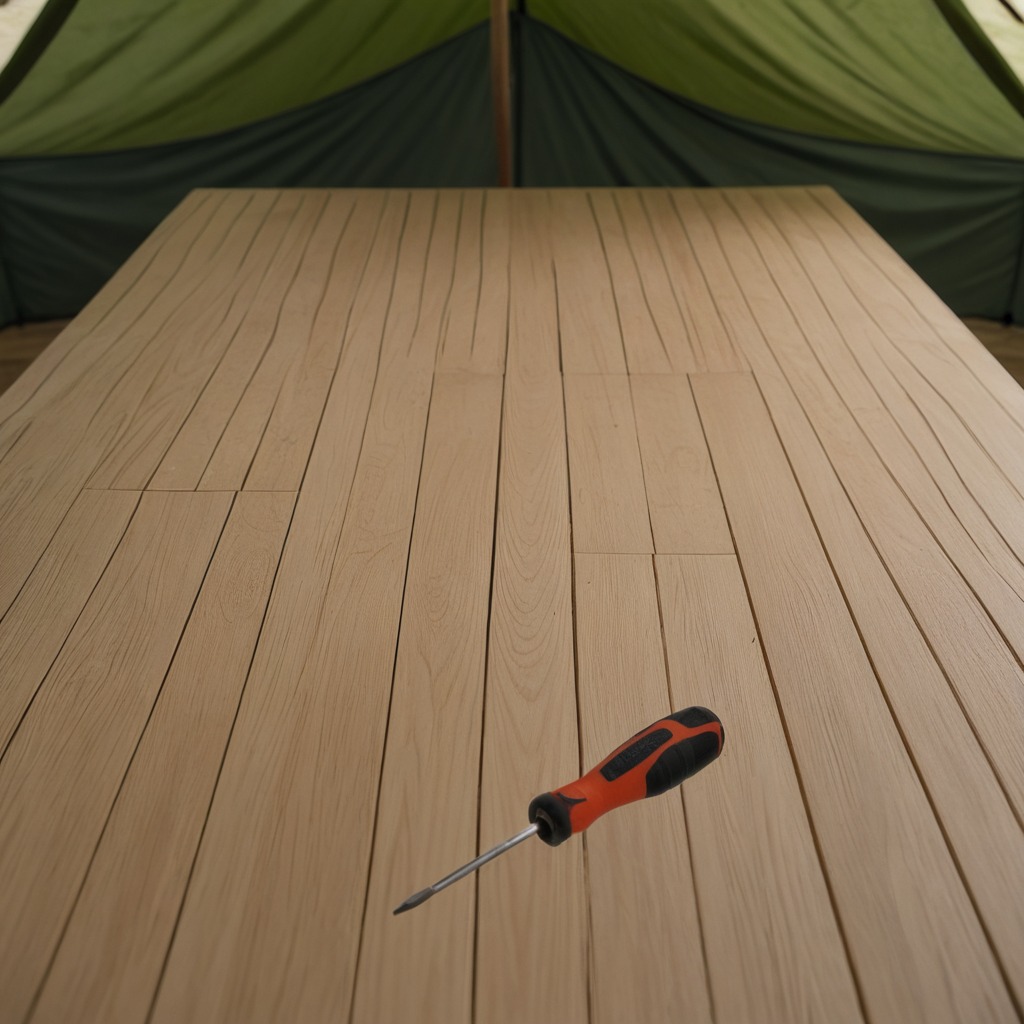
A screwdriver is lying on a wooden table inside a jungle field workshop tent.